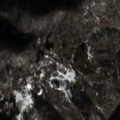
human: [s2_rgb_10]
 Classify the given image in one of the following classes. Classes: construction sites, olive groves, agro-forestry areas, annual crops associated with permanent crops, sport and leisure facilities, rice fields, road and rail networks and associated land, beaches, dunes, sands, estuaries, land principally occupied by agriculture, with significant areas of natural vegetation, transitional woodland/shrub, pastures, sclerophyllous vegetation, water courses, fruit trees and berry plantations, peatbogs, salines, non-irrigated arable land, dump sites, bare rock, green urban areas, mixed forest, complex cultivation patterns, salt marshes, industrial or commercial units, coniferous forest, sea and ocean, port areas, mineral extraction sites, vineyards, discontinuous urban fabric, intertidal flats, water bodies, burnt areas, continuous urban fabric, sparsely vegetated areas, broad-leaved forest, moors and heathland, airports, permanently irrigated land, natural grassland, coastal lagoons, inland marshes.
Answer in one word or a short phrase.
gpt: broad-leaved forest, transitional woodland/shrub